Field crop: maize
Growth stage: 2
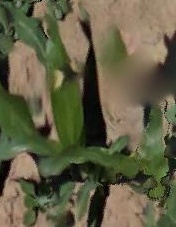
Species: maize